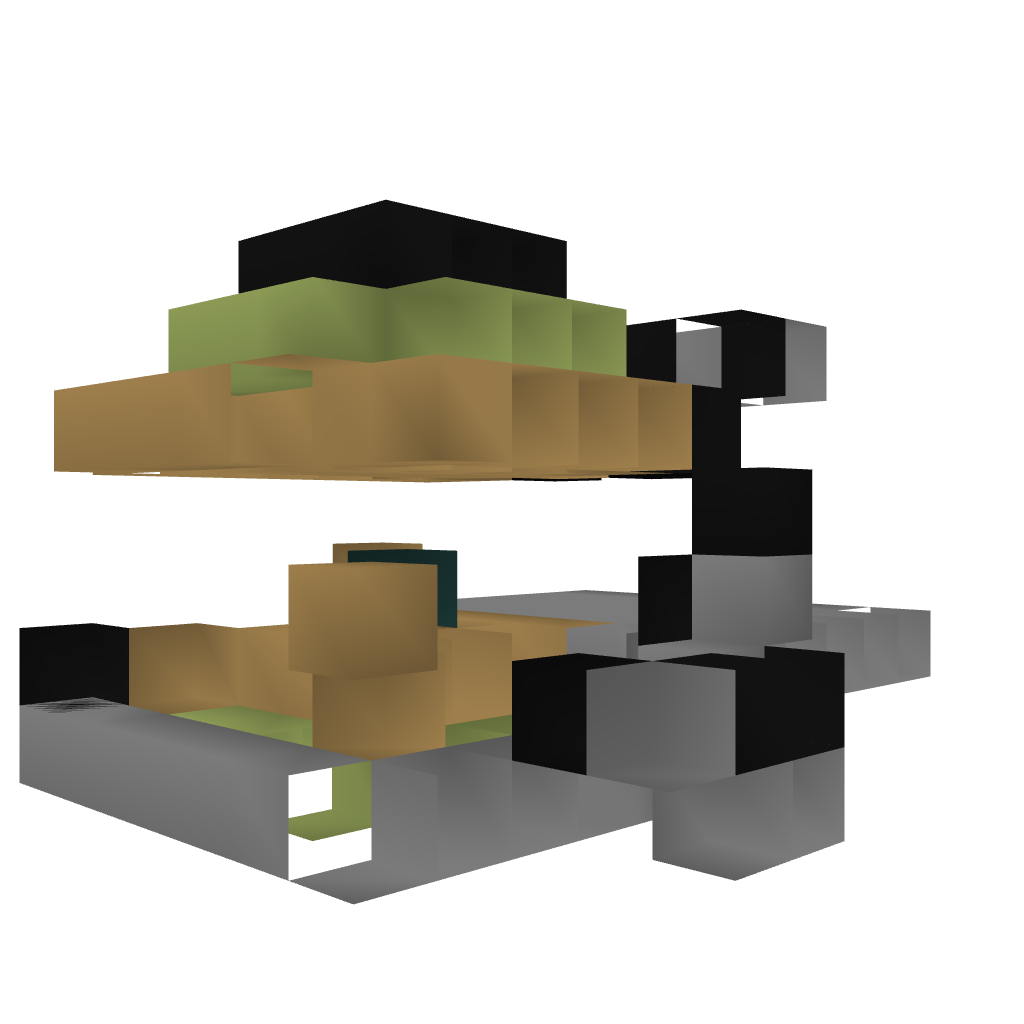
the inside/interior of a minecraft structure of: Compact Enchanting Room